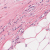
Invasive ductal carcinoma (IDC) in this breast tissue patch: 0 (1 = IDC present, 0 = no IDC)